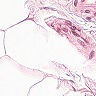
Metastatic tissue present: no